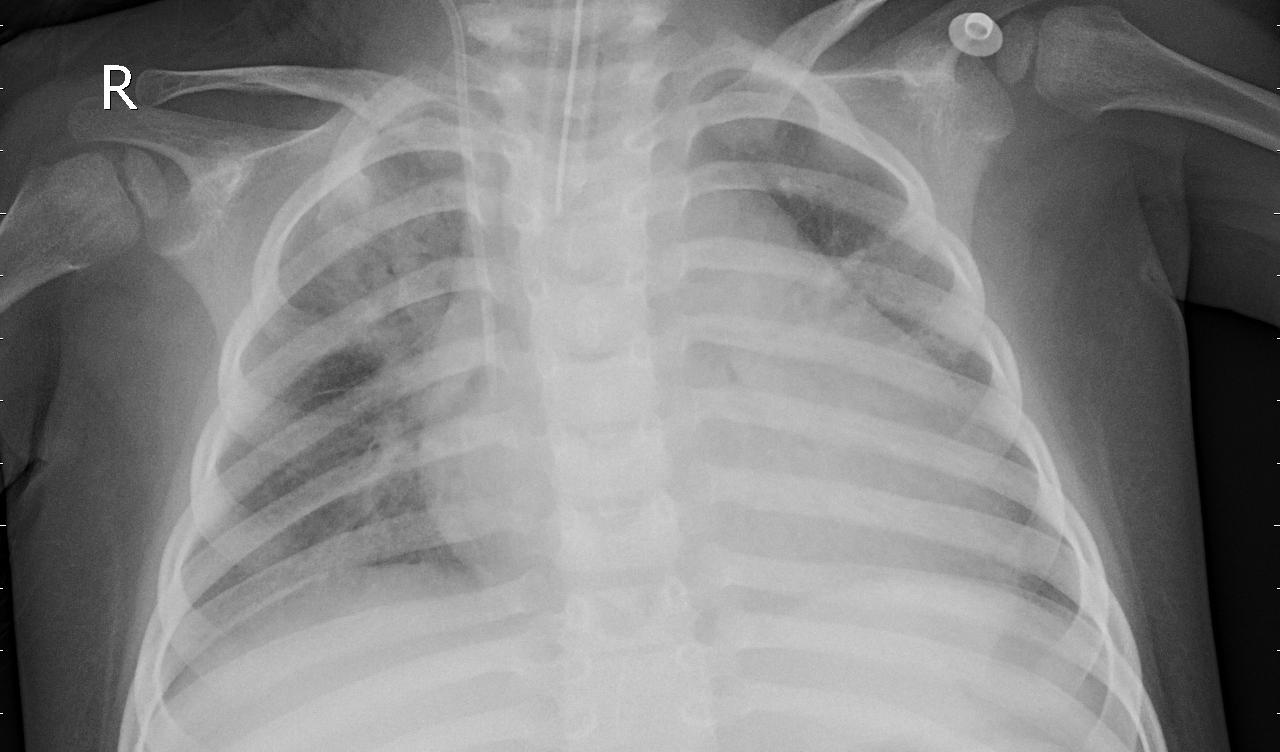
Diagnosis: PNEUMONIA